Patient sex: M
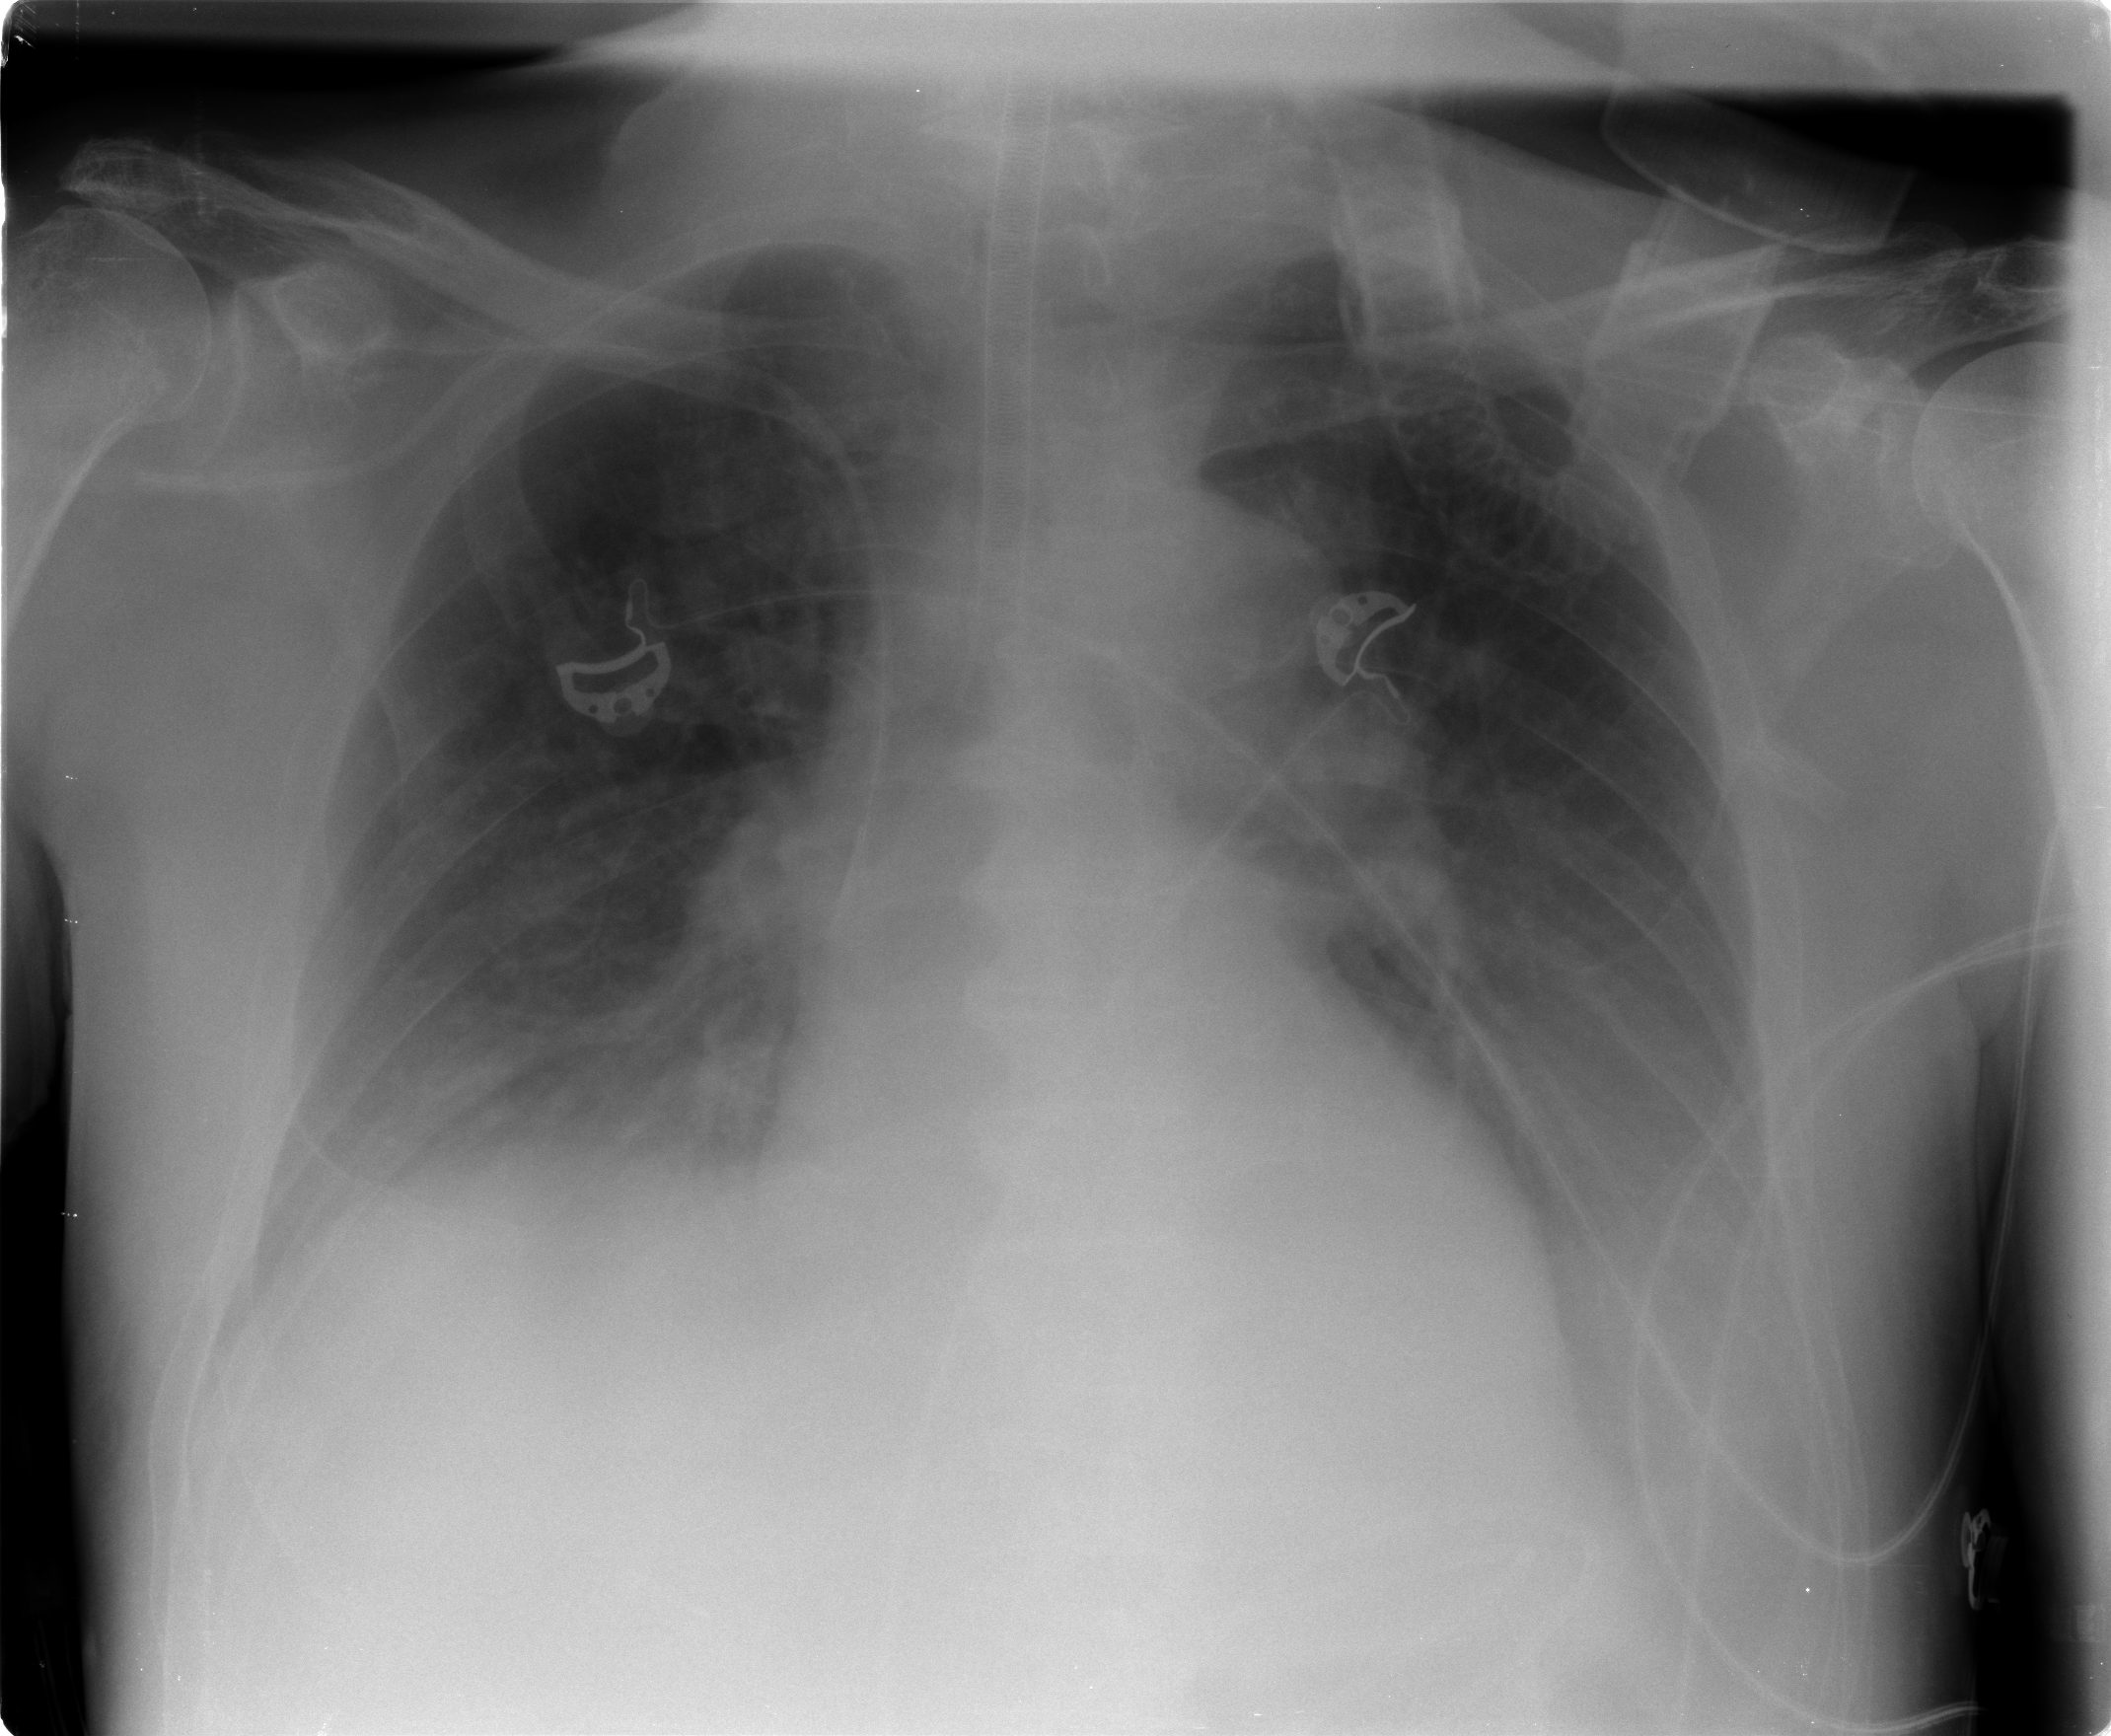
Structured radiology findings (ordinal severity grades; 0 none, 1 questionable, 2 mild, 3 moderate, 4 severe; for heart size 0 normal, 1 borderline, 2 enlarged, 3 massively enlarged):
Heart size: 0
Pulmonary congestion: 0
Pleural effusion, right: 2
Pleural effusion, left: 2
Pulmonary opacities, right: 0
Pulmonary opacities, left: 0
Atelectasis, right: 2
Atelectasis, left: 2